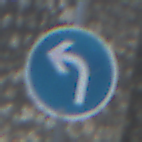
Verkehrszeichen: VorgeschriebeneFahrtrichtungLinks
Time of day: MorningAfternoon
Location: Outdoor (Suburban)
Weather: PartlyCloudy
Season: NotSpecified
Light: Natural